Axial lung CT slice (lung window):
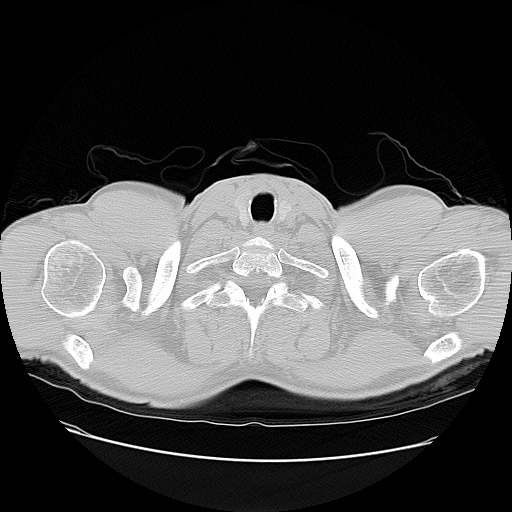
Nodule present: no